Field crop: maize
Growth stage: 2
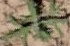
Species: atriplex